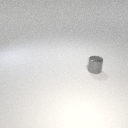
small gray metal cylinder